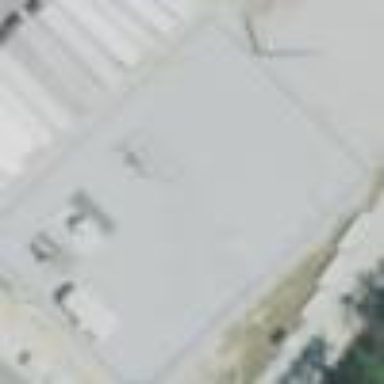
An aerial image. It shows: Industrial power substation enclosed by fence.